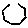
Label: hexagon